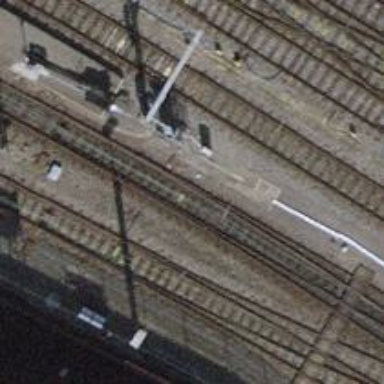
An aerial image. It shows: Railway switch.